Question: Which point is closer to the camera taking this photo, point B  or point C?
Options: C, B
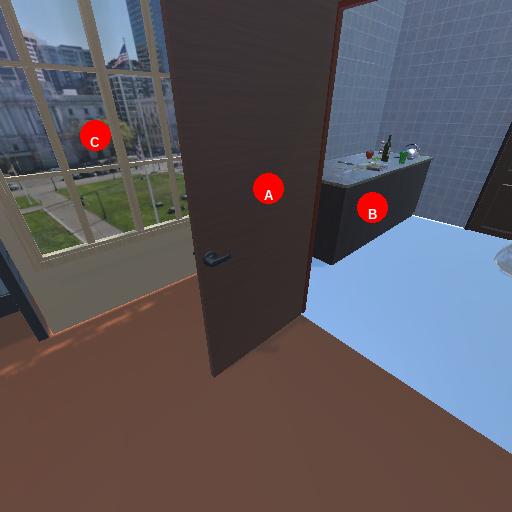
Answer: C